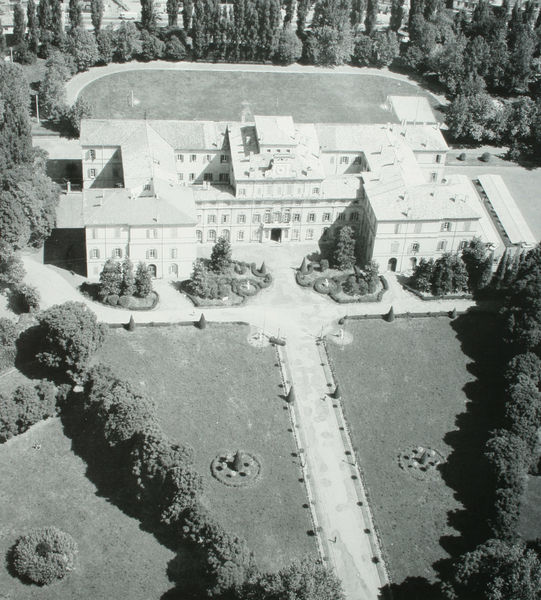
Titel: Luftaufnahme des Palazzo del Giardino in Parma
Künstler: Jacopo Barozzi da Vignola
Standort: Parma
Institution: Palazzo del Giardino
Schlagwörter: baum, flügel, laub, schatten, wasser, weiß, bäume, landschaft, fenster, frankreich, grau, licht, schwarz, strasse, tür, anlage, blick, dach, gebäude, gras, haus, park, rasen, schloss, weg, wiese, architektur, barock, pappeln, busch, büsche, sträucher, wege, adel, renaissance, wald, brunnen, kamine, oval, rund, garten, springbrunnen, ansicht, fassade, italien, dächer, giebel, allee, hof, platz, vogelperspektive, französisch, luft, gerade, uhr, deutsch, grass, tor, foto, fotografie, luftaufnahme, photographie, eingang, innenhof, offen, palast, stockwerk, schwarz weiss, nadelbaum, österreich, rom, photo, portal, villa, geometrisch, anwesen, mauern, residenz, beete, rabatte, auffahrt, bau, weise, autos, englisch, landsitz, bäum, höfe, klassizistisch, palais, rondell, versaille, gesimse, schwrzweiß, vila, buchsbaum, luftbild, kastell, italienisch, schloßanlage, luftansicht, fra, fontänen, reniassance, fto, rondells, auffahrtsallee, photographhie, wipfekl